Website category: book
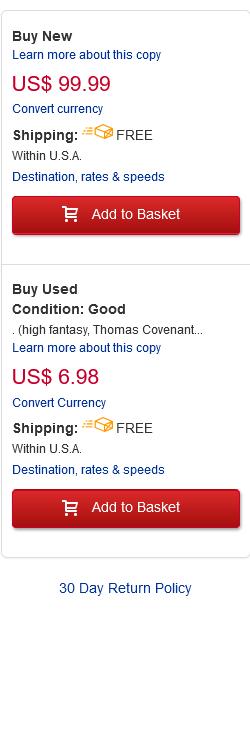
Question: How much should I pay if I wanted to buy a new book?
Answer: US$ 99.99

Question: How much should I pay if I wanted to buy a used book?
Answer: US$ 6.98

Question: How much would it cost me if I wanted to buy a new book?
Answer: US$ 99.99

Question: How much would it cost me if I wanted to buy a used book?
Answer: US$ 6.98

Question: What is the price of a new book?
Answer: US$ 99.99

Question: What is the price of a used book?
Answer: US$ 6.98

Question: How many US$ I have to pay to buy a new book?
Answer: US$ 99.99

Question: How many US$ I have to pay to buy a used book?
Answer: US$ 6.98

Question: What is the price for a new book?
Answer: US$ 99.99

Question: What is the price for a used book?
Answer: US$ 6.98

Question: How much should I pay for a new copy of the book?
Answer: US$ 99.99

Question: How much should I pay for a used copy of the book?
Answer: US$ 6.98

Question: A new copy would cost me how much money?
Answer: US$ 99.99

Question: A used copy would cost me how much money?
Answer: US$ 6.98

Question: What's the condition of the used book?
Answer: Good

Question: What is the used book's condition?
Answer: Good

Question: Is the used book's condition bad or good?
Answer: Good

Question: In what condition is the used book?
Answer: Good

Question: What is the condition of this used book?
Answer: Good

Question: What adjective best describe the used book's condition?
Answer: Good

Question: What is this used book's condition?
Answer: Good

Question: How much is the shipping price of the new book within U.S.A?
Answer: FREE

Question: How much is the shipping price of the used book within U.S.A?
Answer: FREE

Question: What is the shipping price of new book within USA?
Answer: FREE

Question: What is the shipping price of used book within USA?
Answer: FREE

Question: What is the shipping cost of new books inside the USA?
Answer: FREE

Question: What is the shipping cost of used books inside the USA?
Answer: FREE

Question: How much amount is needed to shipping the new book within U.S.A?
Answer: FREE

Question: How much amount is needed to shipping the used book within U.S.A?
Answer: FREE

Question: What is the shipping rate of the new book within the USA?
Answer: FREE

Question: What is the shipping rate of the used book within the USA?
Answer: FREE

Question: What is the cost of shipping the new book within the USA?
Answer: FREE

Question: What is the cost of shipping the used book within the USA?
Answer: FREE

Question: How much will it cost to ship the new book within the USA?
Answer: FREE

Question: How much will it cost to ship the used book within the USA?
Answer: FREE